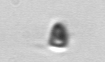
Label: Pyramimonas